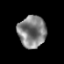
Tissue: prostate
Cell type: T cells
Senescence score: 0.3264
Nuclear area (px): 877
Mean DAPI intensity: 129.283